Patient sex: M
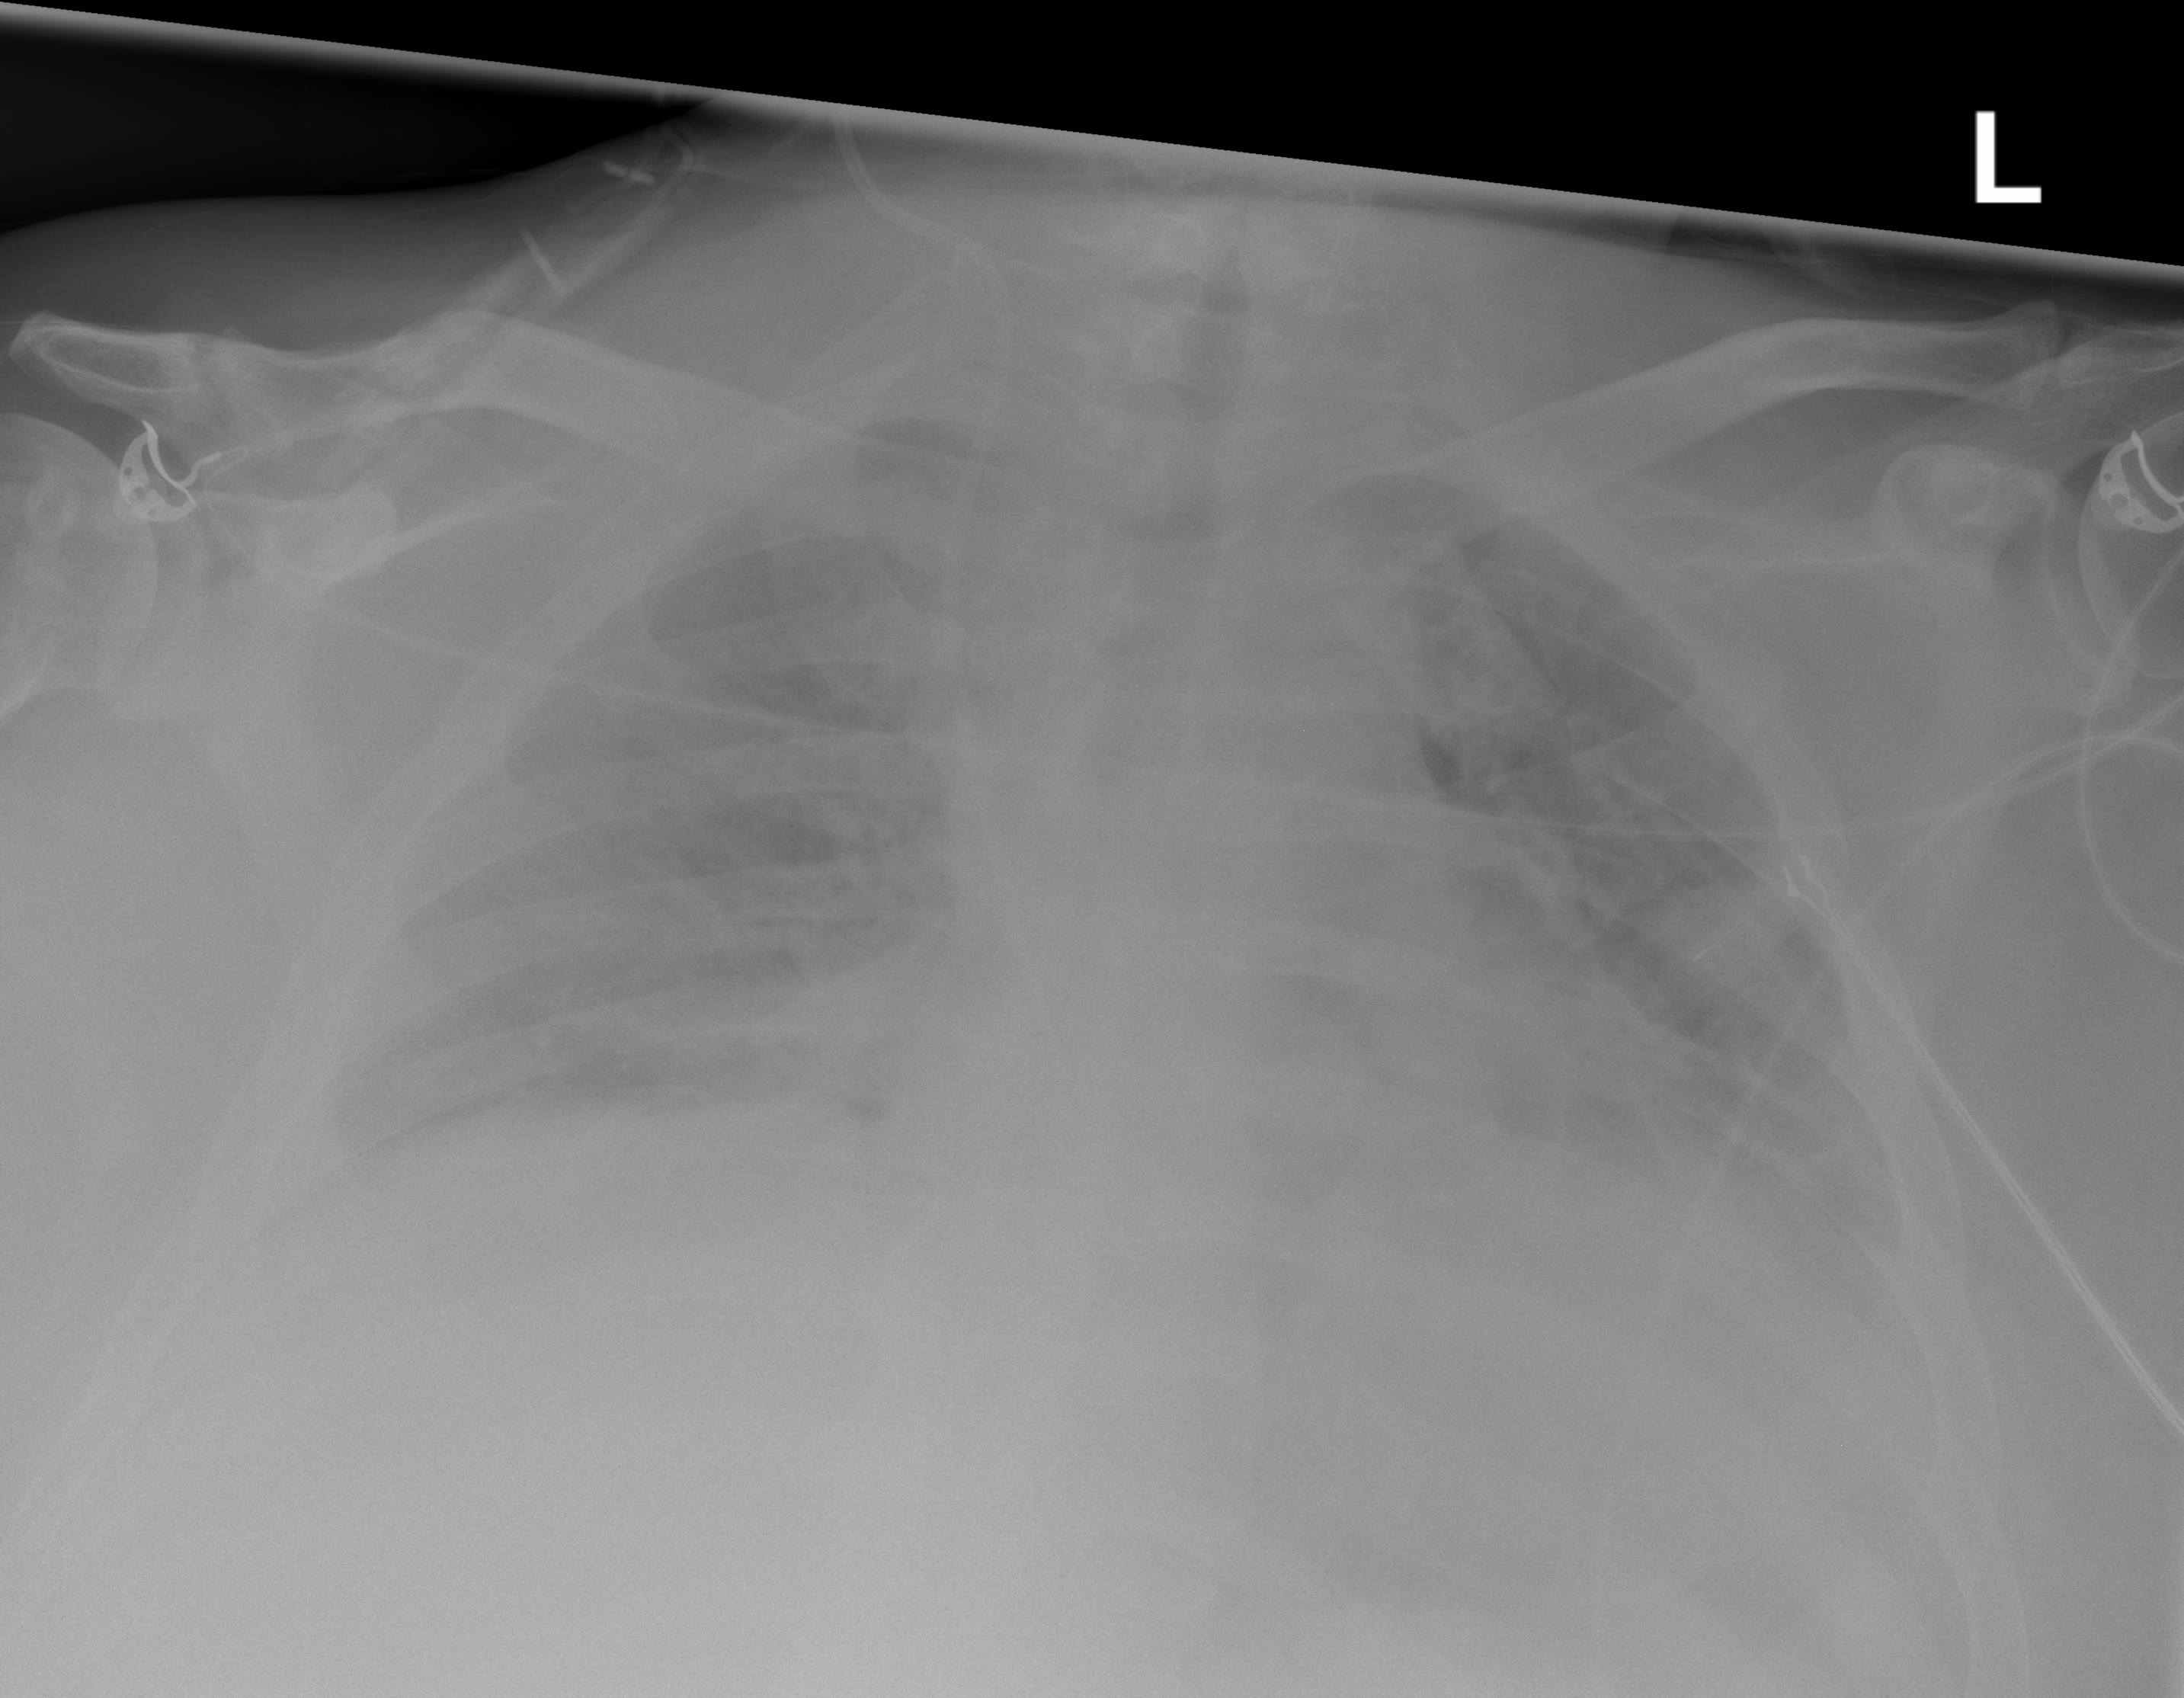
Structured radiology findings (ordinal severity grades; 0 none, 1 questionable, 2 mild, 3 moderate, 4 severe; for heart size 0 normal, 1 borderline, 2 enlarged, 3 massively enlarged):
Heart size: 2
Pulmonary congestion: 2
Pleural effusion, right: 2
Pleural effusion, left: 2
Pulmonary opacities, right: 2
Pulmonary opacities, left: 1
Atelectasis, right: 3
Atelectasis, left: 2